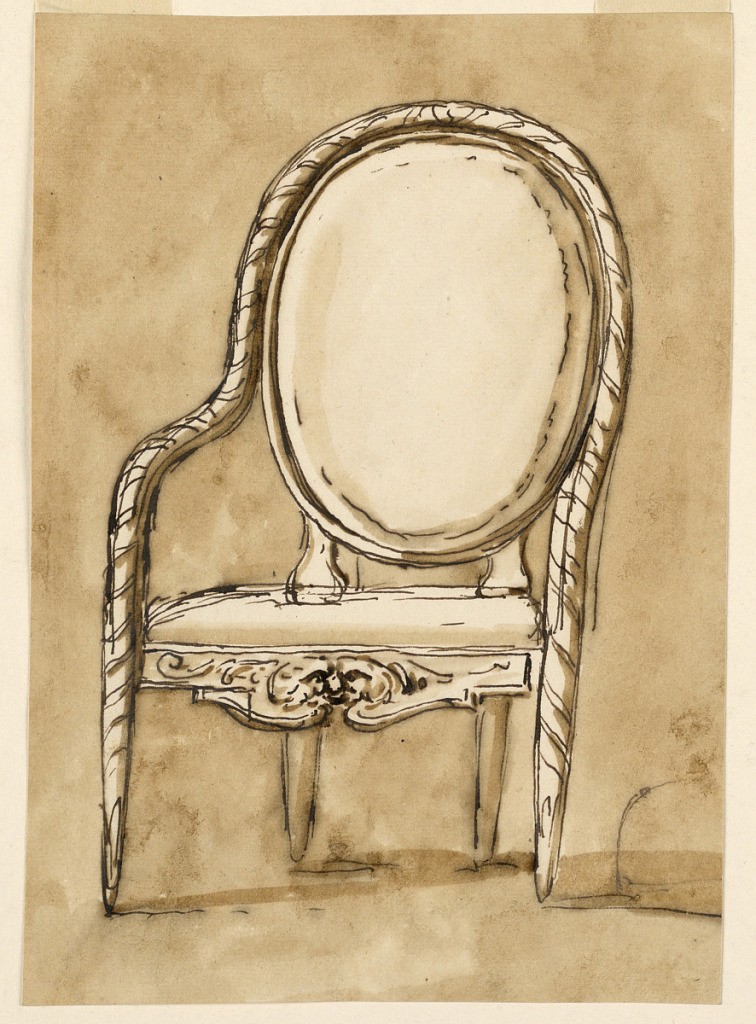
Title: Chair
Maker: Giuseppe Barberi, Italian, 1746–1809
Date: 1780–1790
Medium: Pen and brown ink, brush and brown wash off-white laid paper
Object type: Drawing
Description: View of a balloon-back armchair chair with carved apron.